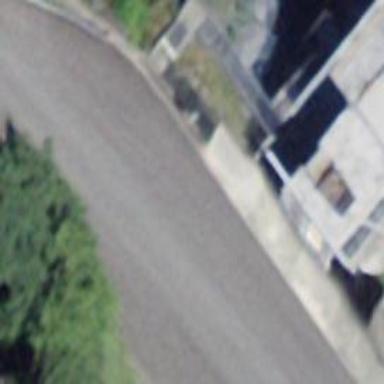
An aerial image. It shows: Metal steps along the road.